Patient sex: M
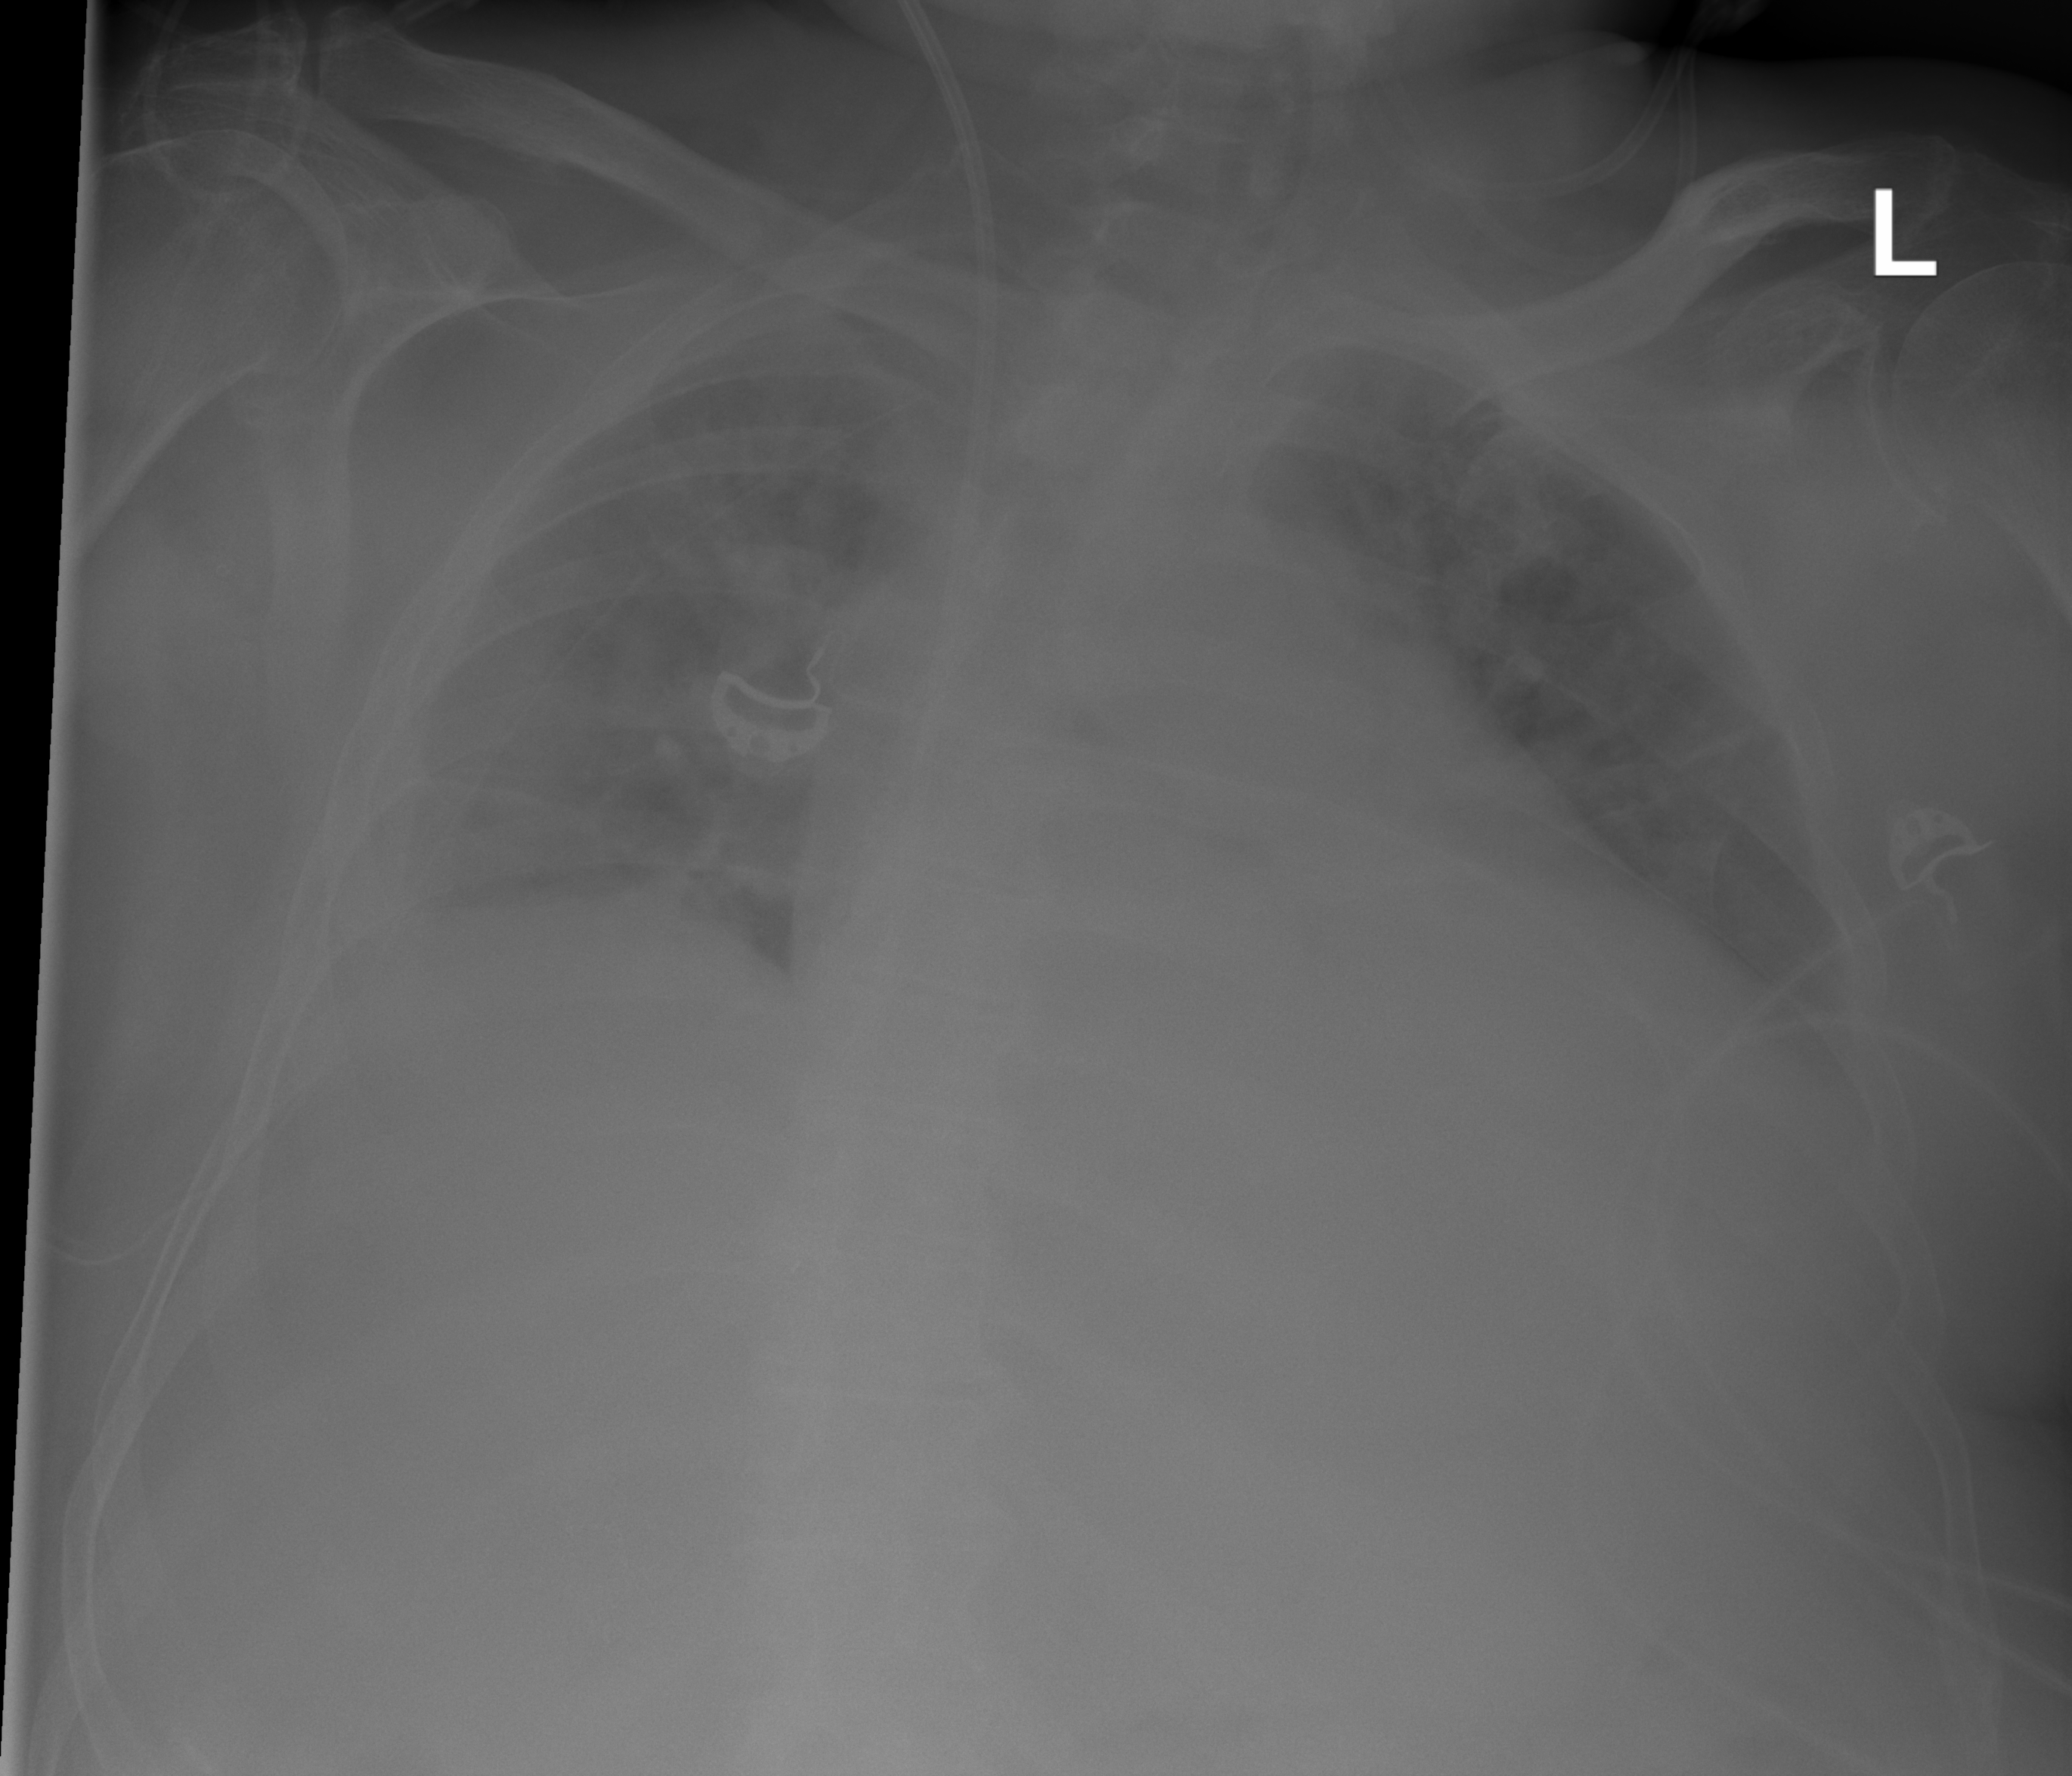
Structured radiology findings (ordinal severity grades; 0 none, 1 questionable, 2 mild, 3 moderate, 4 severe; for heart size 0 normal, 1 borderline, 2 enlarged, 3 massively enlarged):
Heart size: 3
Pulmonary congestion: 3
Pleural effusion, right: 2
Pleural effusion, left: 2
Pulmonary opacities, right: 3
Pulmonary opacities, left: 2
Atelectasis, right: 3
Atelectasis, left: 2